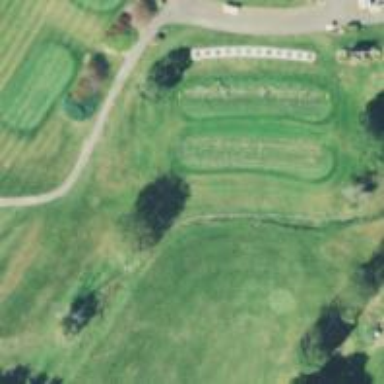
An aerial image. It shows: Lateral water hazard on golf course.